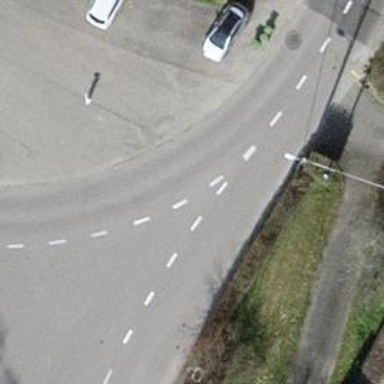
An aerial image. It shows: Tertiary road with asphalt surface.